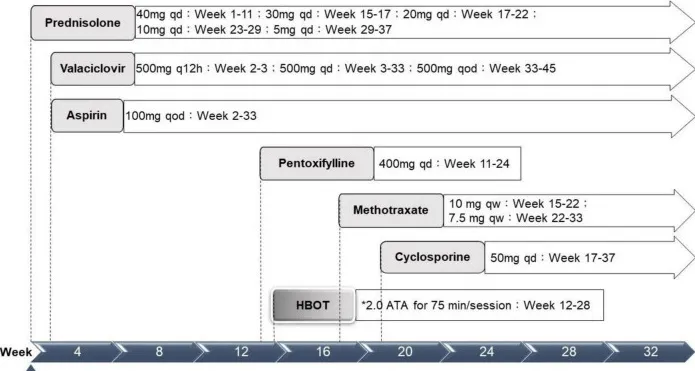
Treatment timeline. ATA, atmosphere absolute; HBOT, hyperbaric oxygen therapy; qd, every day; q12h, every 12 hours; qod, every other day; qw, every week. *Treatment protocol: 2.0 ATA for 75 min per session, 1 session per day, 5 days per week.
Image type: chart (chart)